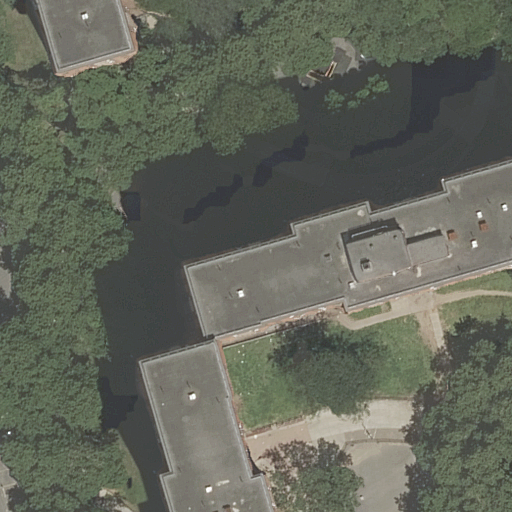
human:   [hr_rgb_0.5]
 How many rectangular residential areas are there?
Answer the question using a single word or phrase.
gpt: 1

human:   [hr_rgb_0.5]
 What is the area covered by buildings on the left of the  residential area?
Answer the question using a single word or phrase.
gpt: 1402m2

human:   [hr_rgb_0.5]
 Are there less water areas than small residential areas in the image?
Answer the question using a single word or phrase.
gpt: no

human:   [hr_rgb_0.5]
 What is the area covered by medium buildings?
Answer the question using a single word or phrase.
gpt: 790m2

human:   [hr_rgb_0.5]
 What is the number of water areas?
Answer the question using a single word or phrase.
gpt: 0

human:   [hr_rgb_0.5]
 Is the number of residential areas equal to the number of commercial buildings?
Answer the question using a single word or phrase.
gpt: no

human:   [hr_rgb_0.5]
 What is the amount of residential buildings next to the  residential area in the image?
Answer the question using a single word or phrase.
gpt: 3

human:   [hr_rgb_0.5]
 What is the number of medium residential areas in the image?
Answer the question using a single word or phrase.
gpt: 1

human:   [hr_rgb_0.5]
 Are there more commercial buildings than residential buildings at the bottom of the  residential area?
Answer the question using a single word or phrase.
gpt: no

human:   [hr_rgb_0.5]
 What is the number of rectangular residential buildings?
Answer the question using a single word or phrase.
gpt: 0

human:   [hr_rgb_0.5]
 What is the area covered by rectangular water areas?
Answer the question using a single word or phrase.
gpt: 0m2

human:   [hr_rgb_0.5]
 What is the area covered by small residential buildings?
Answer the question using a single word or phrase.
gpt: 0m2

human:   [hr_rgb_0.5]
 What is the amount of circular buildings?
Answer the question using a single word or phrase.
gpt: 0

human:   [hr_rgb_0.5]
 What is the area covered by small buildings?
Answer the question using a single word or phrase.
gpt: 0m2

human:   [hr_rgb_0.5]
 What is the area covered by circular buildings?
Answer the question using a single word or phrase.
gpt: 0m2

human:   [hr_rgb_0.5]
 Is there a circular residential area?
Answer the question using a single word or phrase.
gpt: no

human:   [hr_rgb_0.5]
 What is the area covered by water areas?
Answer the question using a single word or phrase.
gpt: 0m2

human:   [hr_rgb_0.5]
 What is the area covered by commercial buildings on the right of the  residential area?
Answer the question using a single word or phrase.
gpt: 0m2

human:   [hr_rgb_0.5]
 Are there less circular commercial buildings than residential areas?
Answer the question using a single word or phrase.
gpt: yes

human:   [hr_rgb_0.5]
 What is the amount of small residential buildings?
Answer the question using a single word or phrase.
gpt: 0

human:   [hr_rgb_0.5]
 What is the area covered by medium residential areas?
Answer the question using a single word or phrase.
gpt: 100m2

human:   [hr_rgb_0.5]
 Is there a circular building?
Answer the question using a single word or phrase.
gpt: no

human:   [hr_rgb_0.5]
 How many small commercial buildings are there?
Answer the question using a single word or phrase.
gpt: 0

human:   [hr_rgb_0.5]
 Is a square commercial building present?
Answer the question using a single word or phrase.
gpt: no

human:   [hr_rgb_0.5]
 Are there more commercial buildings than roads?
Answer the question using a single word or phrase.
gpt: no

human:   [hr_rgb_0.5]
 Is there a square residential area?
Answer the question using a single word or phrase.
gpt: no

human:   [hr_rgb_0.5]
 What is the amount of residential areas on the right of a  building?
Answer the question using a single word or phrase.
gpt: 1

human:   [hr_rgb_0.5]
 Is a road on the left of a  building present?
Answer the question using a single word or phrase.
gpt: no

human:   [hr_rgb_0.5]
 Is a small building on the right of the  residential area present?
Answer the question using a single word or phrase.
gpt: no

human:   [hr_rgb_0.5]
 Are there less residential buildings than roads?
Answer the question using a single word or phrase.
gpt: no

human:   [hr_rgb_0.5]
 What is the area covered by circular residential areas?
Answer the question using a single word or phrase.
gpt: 0m2

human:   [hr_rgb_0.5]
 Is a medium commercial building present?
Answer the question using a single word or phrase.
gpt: no

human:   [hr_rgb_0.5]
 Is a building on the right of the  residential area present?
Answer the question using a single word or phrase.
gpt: yes

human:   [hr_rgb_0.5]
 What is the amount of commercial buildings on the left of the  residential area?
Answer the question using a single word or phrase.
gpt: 0

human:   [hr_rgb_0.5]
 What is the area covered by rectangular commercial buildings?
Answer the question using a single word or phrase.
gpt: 0m2

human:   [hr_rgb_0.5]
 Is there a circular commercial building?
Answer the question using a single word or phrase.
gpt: no